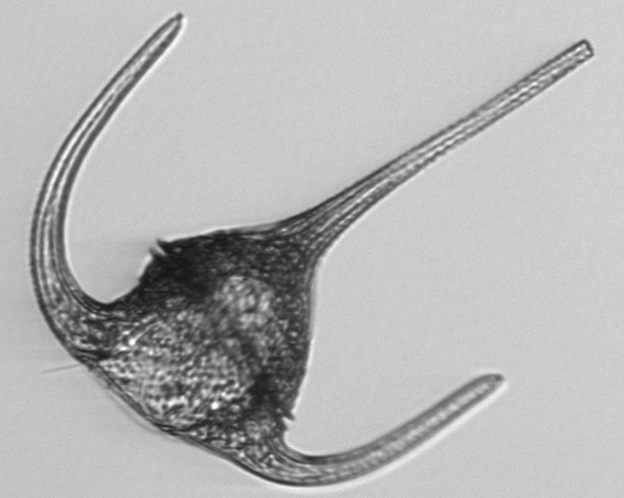
Label: Tripos